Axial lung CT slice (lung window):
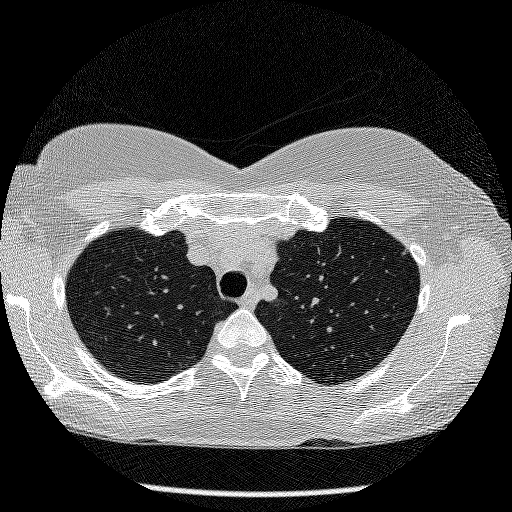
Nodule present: no